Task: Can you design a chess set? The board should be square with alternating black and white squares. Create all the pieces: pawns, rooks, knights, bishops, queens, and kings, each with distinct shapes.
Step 671:
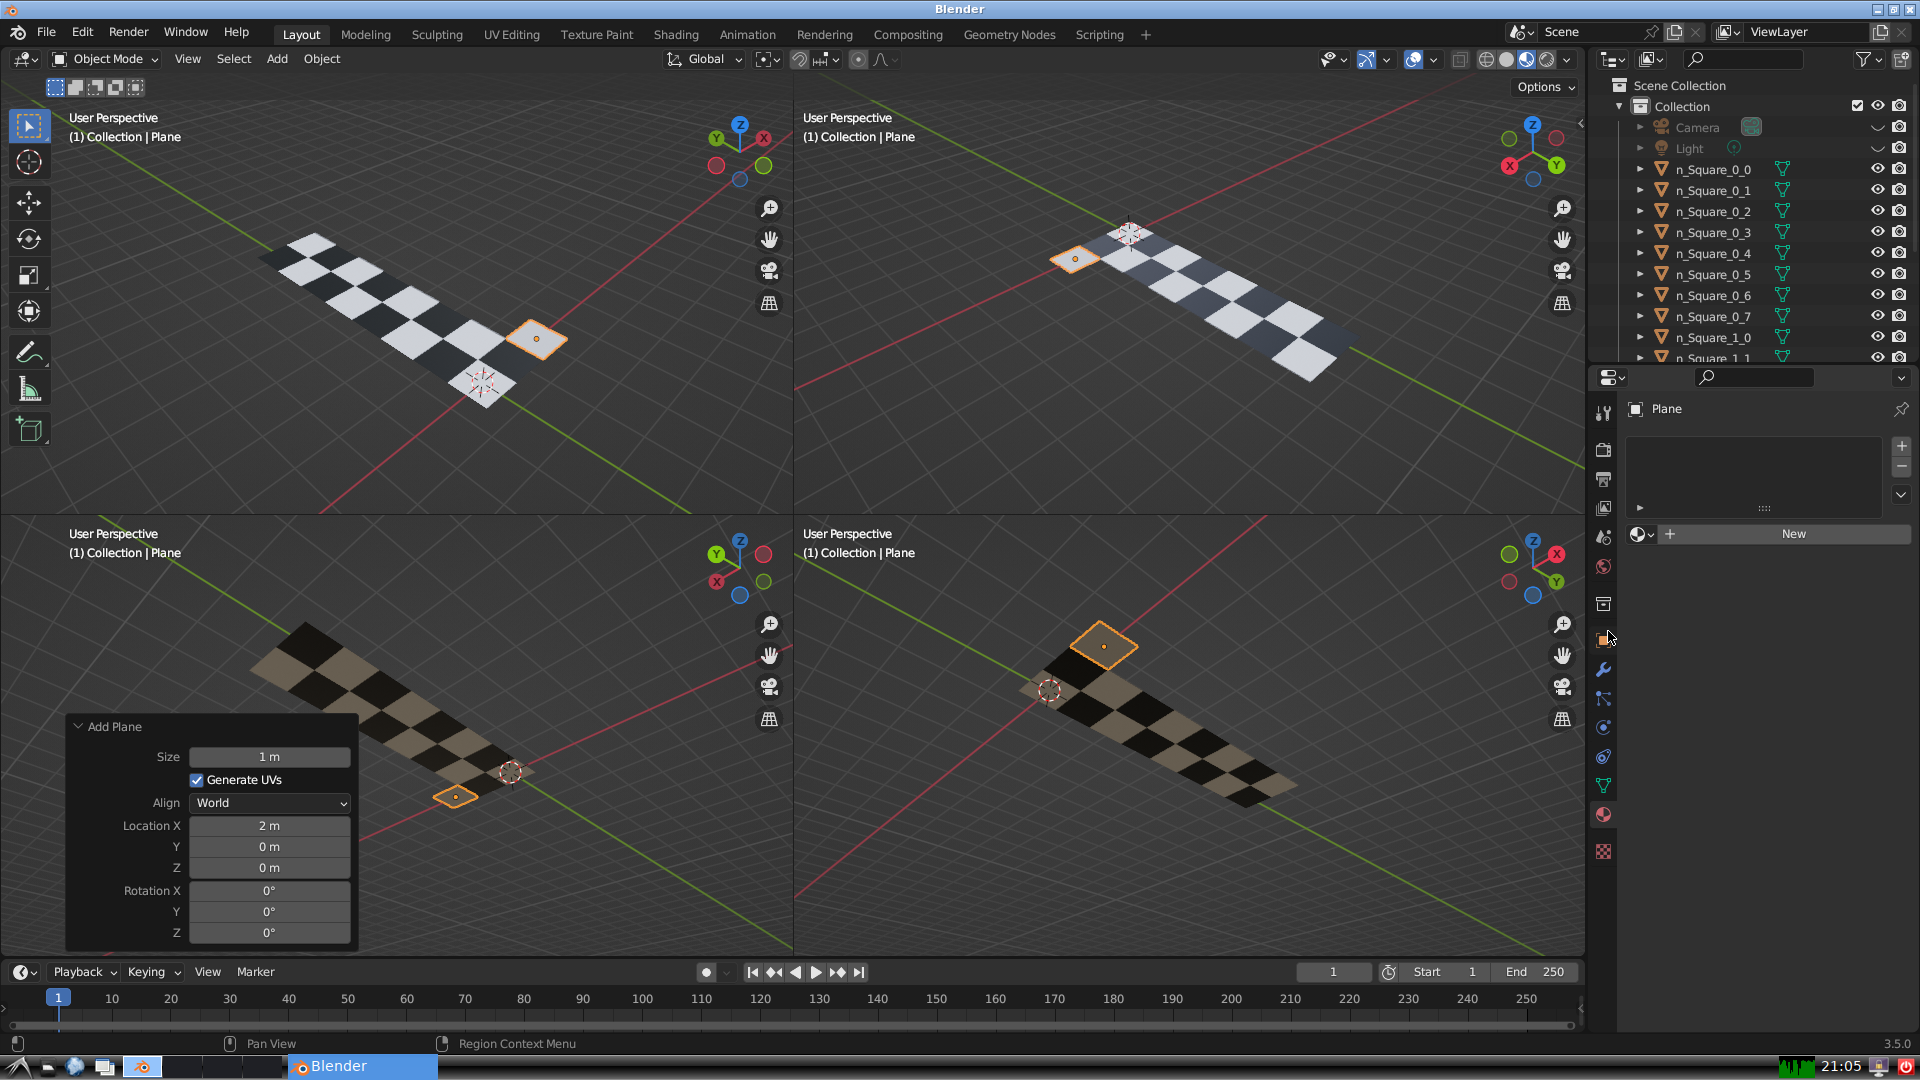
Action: click: no